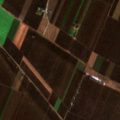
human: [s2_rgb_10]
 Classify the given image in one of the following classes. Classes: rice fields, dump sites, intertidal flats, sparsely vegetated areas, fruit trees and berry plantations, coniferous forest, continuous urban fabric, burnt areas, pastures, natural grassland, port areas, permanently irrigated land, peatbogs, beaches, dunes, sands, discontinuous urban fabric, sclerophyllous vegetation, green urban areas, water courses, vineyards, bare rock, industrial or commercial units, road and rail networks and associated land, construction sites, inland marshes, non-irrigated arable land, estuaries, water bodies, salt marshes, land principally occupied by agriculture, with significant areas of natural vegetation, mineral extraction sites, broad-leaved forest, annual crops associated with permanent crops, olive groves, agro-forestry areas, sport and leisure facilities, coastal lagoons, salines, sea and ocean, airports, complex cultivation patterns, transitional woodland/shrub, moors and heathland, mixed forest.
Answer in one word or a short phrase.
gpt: non-irrigated arable land